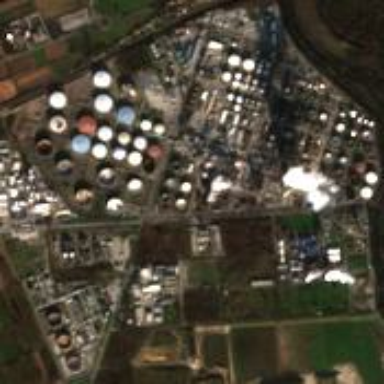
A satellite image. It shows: Industrial area with refinery.